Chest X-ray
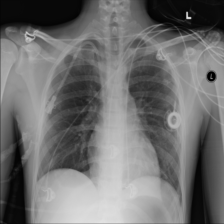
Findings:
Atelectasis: negative
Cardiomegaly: negative
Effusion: negative
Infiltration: negative
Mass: negative
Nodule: negative
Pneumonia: negative
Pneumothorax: negative
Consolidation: negative
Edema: negative
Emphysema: negative
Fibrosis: negative
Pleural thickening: negative
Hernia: negative